Question: Read a piece on how to "<URL>"
'''
javascript:void(document.<wbr>cookie="wide=1;expires=Wed, 12 Feb 2015 12:23:45 GMT")
'''

I got to YouTube, pick a random video and click the bookmarklet in the bookmarks toolbar but it has no effect on the video player.
Firefox version 27.0.1
Does this even work? And if it does, what am I doing wrong?
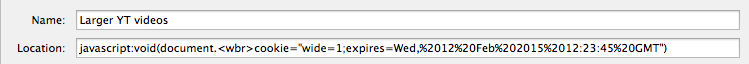
Answer: The original code has an error. Must remove the '<wbr>'.
Also, this is probably better:
'''
document.cookie='wide=1;expires='+(new Date((new Date()).getTime()+365*24*60*60*1000)).toUTCString()+'; path=/; domain=.youtube.com'
'''